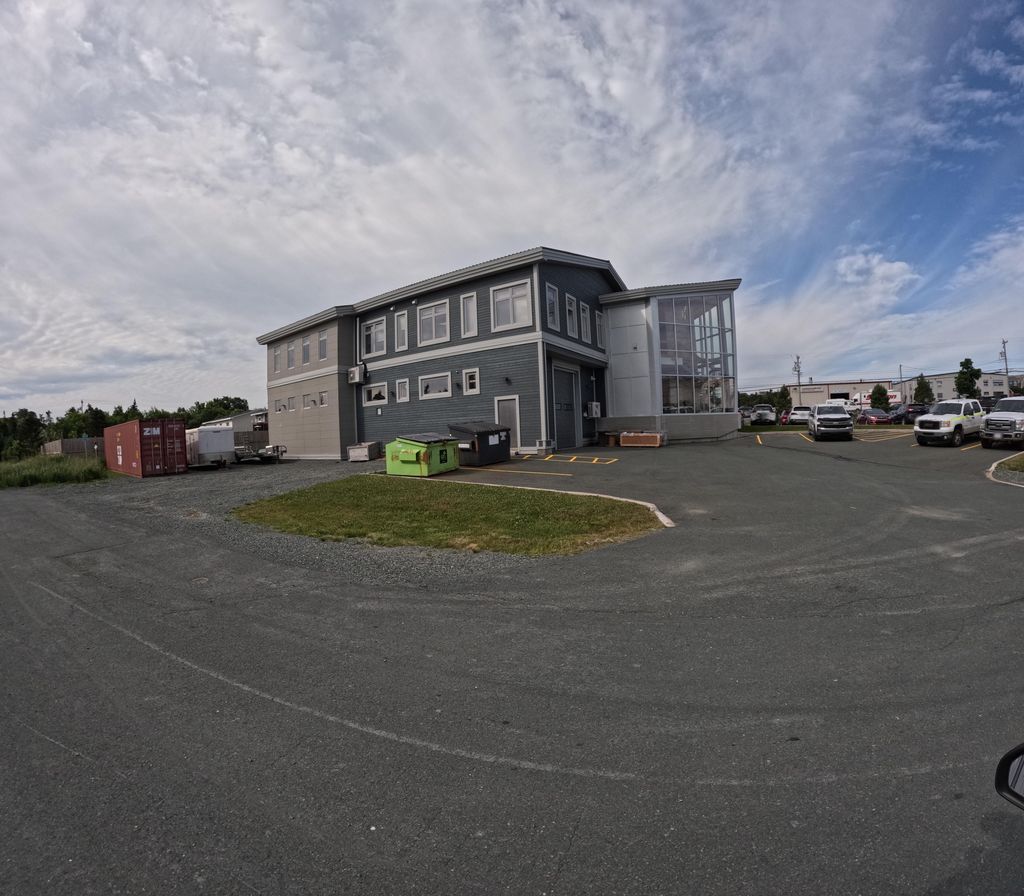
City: st_johns